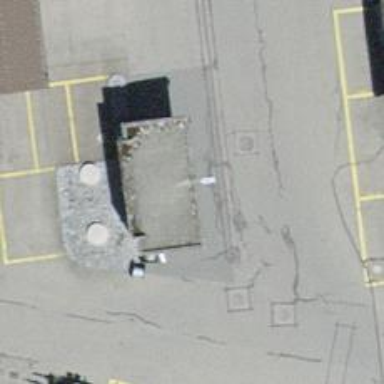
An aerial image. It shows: Fuel station.